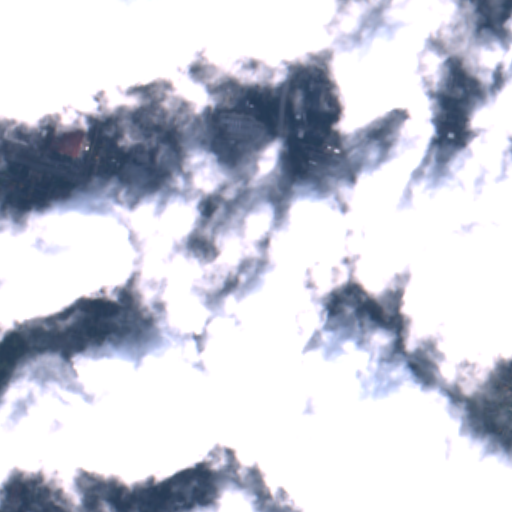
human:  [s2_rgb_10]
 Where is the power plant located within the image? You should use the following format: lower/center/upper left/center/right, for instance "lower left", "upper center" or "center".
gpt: The power plant is located in the upper right of the image.
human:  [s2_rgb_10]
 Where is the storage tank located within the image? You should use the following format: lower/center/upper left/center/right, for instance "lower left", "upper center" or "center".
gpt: The storage tank is located in the upper right of the image.
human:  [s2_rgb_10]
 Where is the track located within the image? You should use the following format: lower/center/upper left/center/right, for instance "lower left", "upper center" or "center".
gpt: The track is located in the center left of the image.
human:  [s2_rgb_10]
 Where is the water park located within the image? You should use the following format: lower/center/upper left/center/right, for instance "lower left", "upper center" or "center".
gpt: The water park is located in the center left of the image.
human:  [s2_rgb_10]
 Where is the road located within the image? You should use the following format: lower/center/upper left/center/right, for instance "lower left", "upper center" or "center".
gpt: There is no road in the image.